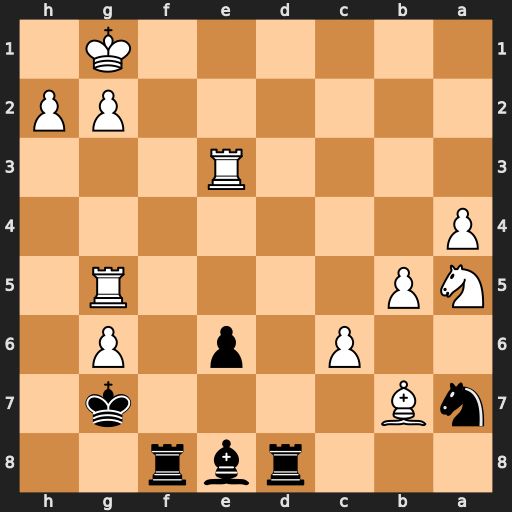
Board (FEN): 3rbr2/nB4k1/2P1p1P1/NP4R1/P7/4R3/6PP/6K1
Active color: b
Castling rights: -
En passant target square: -
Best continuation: Rd1+ Re1 Rxe1#